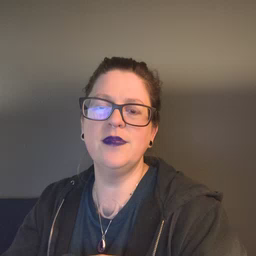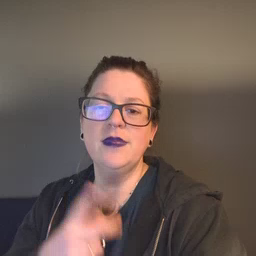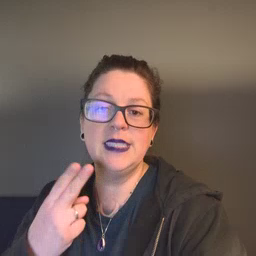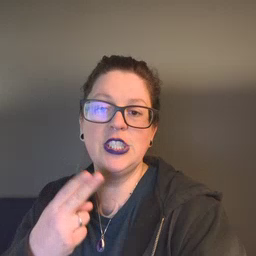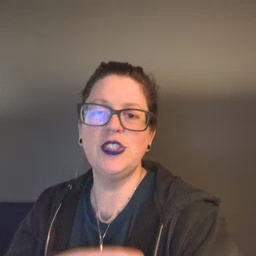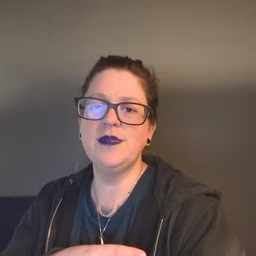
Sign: scissors